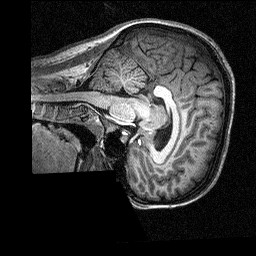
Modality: T1w
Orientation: sagittal